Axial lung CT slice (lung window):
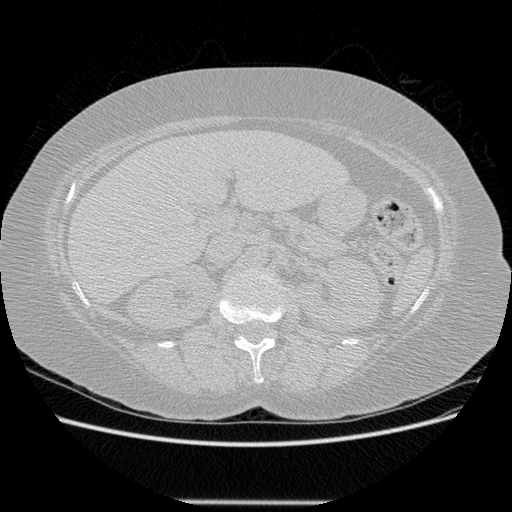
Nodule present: no